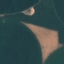
Label: AnnualCrop